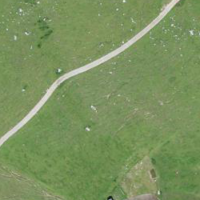
EUNIS habitat code: 23
Species observed at this site:
Mustela erminea